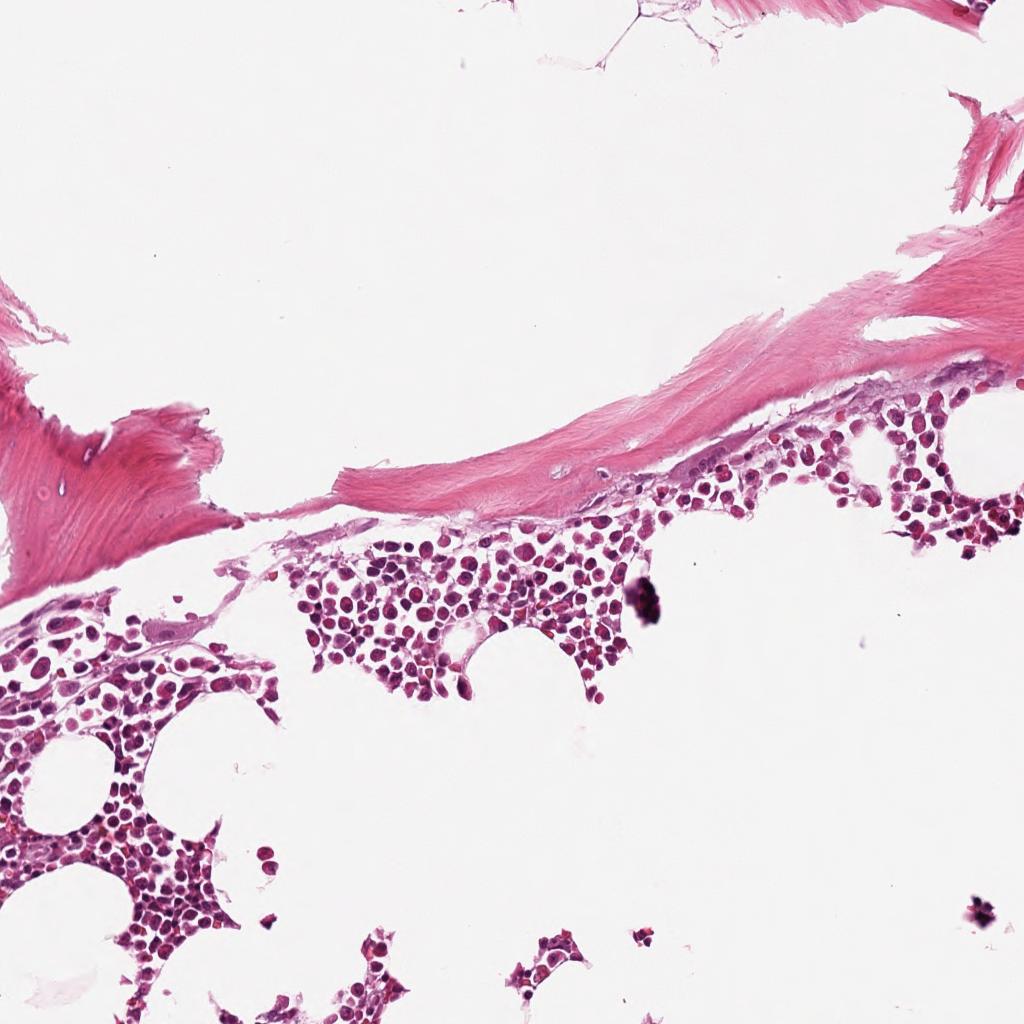
Label: Non-Tumor